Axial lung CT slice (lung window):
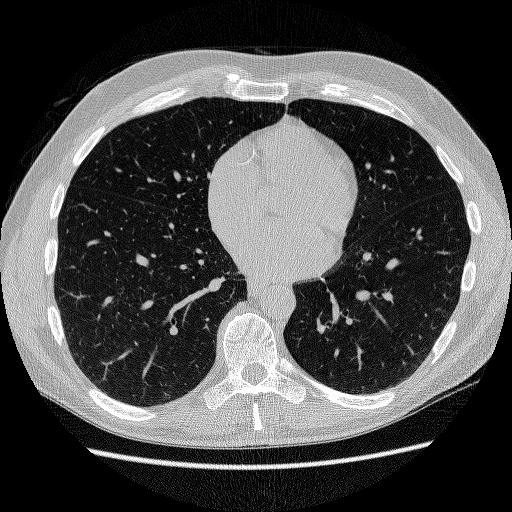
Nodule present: no